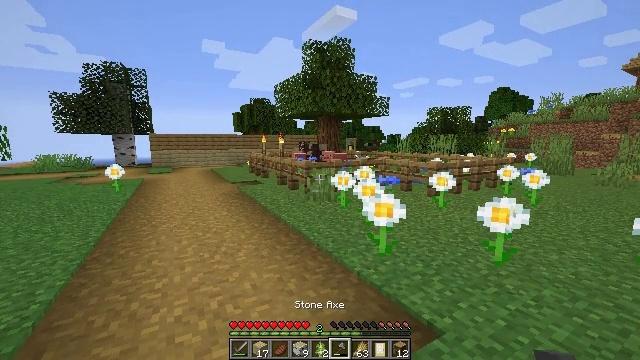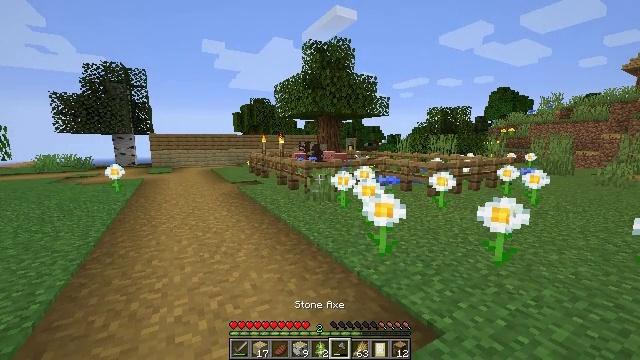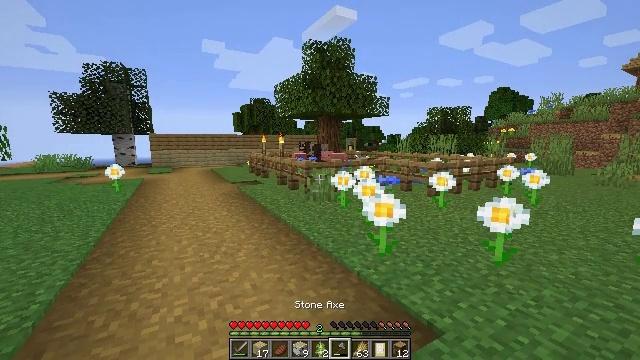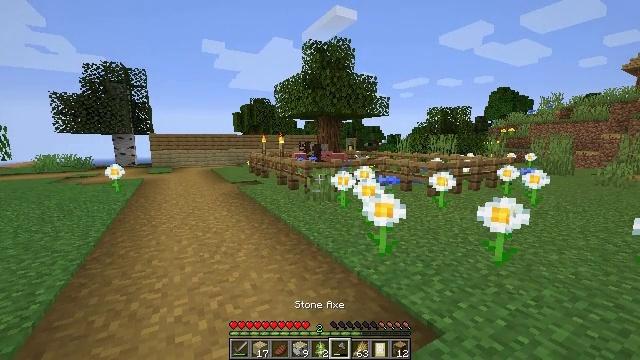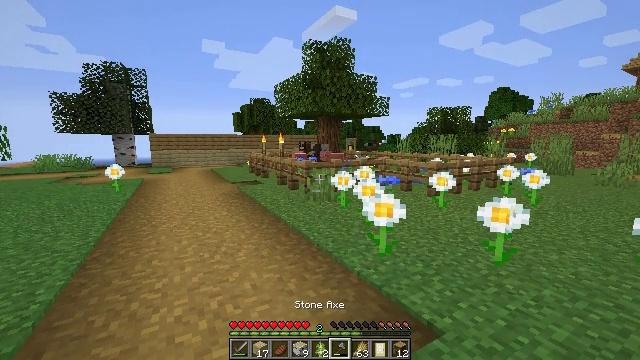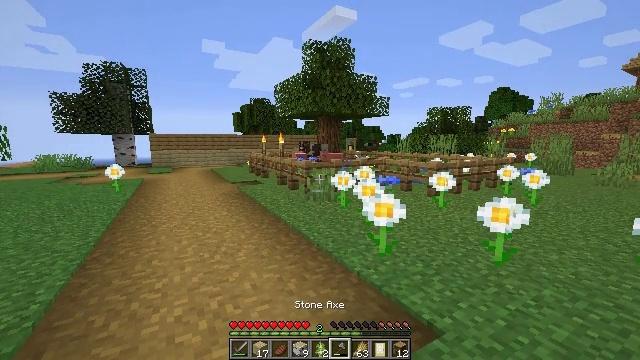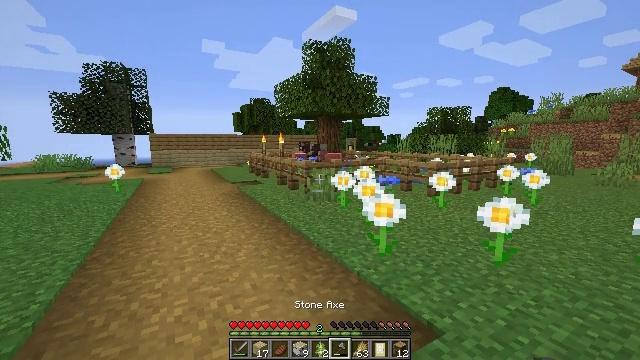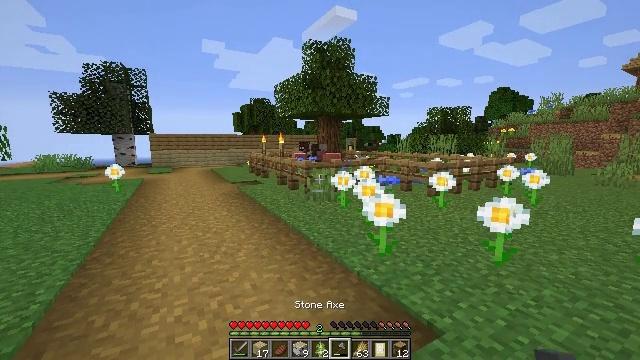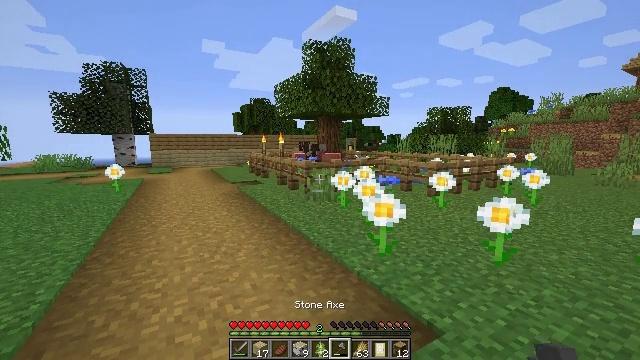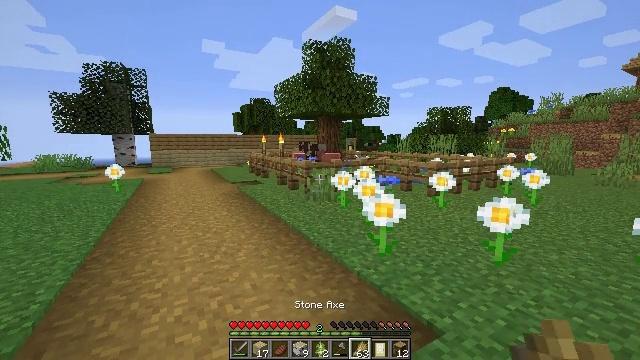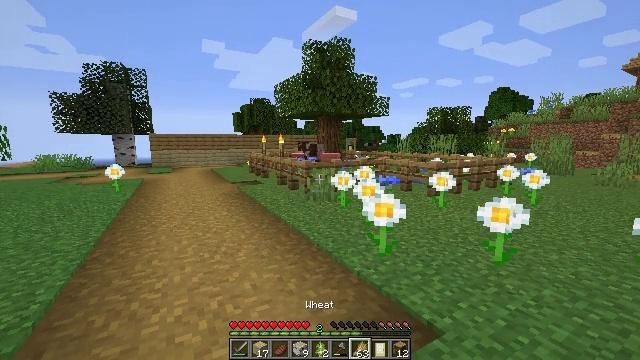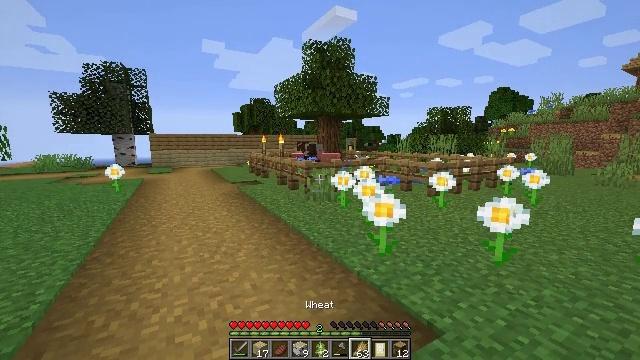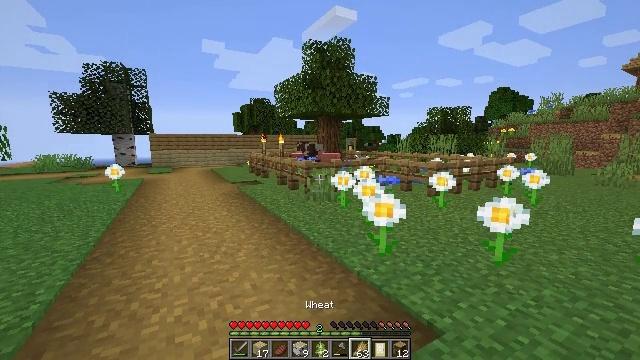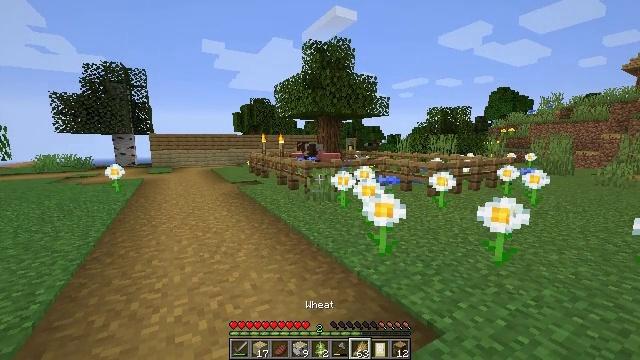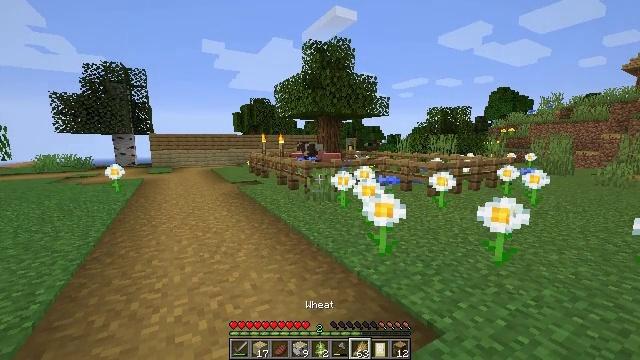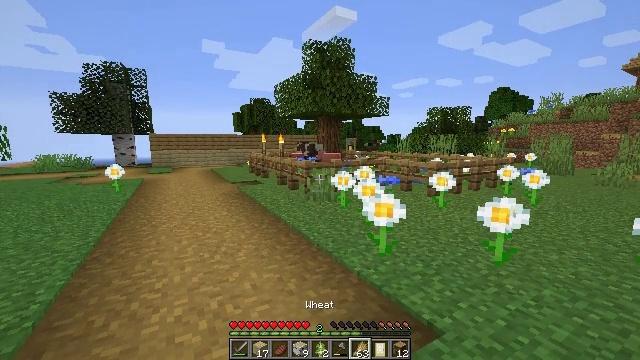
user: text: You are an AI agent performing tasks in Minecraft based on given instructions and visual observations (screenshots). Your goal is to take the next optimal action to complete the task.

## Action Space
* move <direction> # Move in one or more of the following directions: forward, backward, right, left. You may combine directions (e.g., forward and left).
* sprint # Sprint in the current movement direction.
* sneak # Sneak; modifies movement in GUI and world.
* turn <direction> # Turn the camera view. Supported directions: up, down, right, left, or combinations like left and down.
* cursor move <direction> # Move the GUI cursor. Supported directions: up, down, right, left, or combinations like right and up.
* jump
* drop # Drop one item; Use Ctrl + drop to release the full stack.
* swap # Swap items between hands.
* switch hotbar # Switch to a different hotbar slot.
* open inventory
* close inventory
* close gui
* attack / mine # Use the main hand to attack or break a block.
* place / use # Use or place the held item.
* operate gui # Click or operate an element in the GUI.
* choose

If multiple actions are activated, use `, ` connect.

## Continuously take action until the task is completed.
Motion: motion action
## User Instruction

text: Collect beetroots from the field.
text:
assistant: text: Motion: no_op
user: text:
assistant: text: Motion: no_op
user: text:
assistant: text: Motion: no_op
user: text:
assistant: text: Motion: no_op
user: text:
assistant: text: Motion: no_op
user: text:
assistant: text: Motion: no_op
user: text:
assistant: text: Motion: no_op
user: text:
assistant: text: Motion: no_op
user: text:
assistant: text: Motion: switch to hotbar 7
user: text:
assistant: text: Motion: switch to hotbar 7
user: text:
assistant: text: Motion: switch to hotbar 7
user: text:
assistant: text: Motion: switch to hotbar 7
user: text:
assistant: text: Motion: no_op
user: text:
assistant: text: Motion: no_op
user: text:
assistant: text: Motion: no_op
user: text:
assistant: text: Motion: no_op
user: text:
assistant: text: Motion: no_op
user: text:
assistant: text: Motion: turn left
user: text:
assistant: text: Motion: turn left
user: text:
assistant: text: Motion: no_op
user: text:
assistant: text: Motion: no_op
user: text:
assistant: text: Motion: no_op
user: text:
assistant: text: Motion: no_op
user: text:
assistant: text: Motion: no_op
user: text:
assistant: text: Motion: no_op
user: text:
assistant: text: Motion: no_op
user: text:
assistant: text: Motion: no_op
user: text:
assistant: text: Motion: no_op
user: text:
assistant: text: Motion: no_op
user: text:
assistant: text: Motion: no_op